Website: bh-photo
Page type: cart
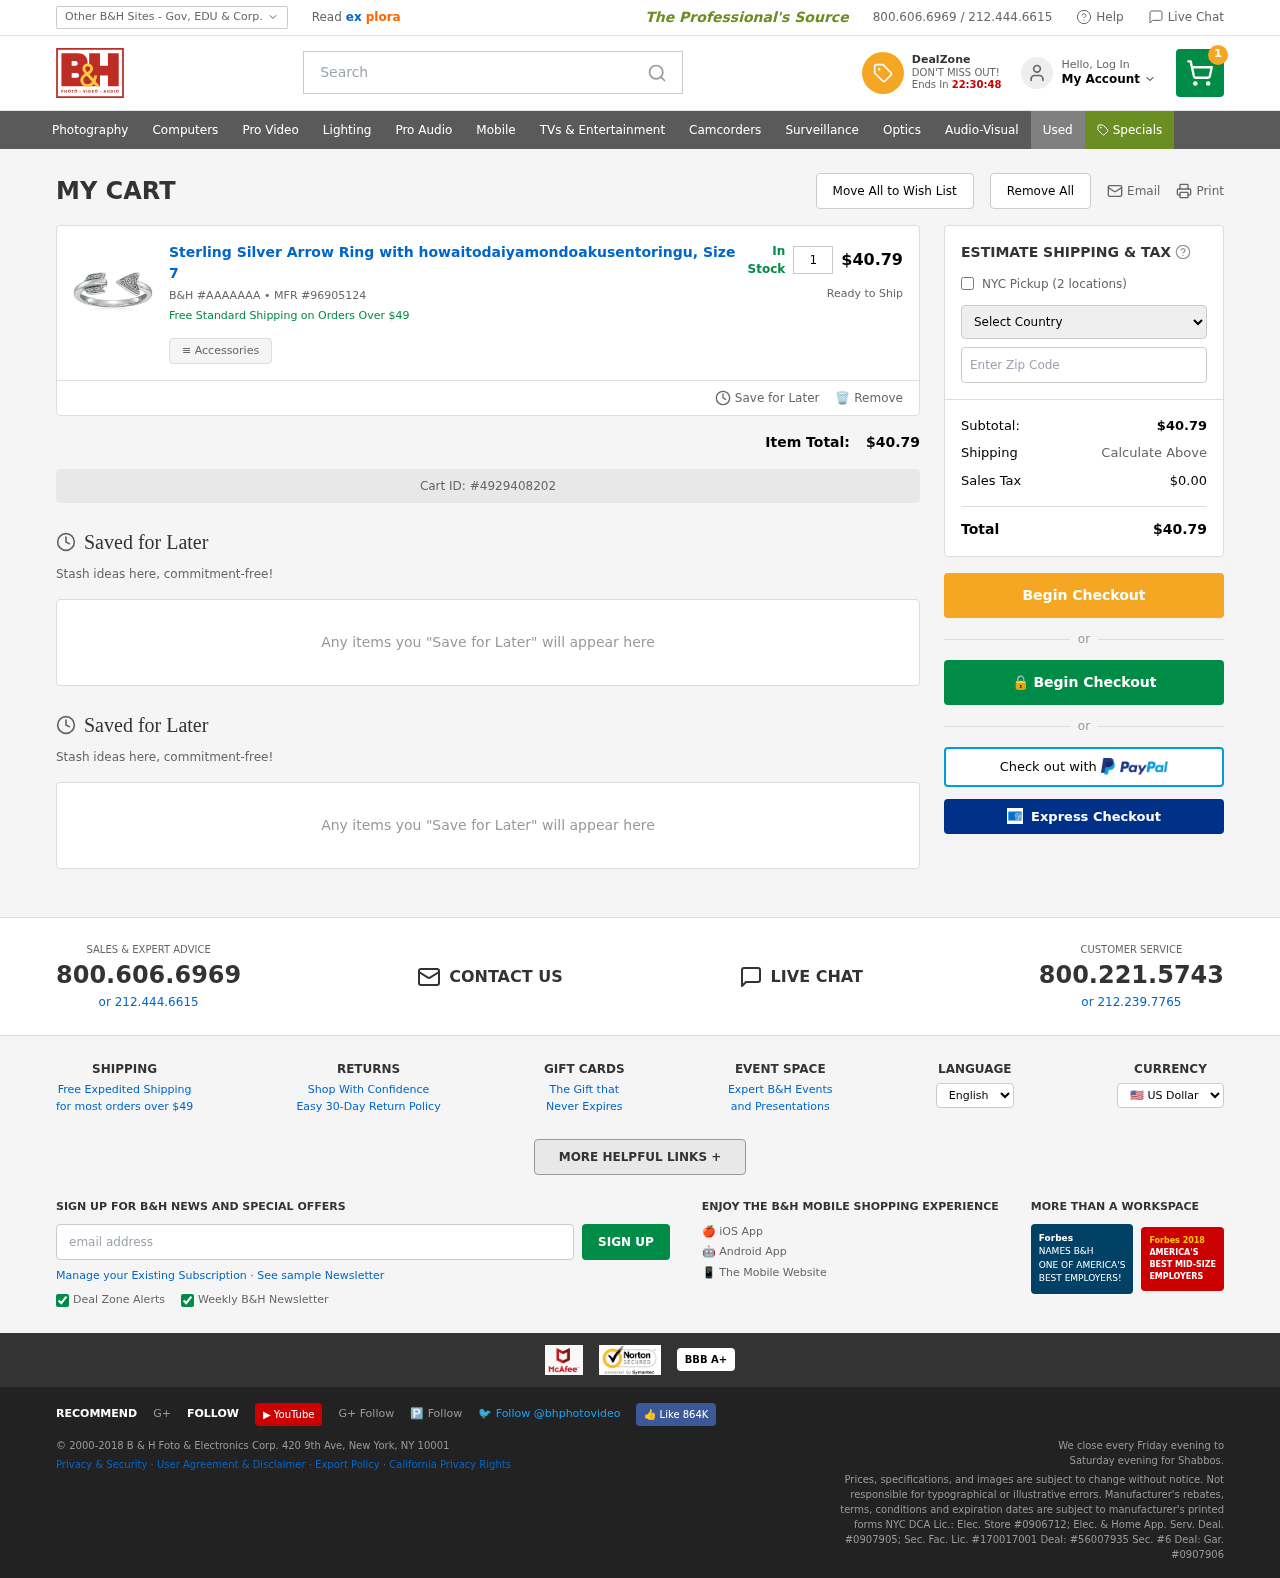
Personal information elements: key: PII_COUNTRY
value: United States
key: PII_EMAIL
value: rose.liu@gmail.com
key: PII_POSTCODE
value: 11746
Product elements: key: PRODUCT1_NAME
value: Sterling Silver Arrow Ring with howaitodaiyamondoakusentoringu, Size 7 
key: PRODUCT1_QUANTITY
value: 1
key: PRODUCT1_SKU
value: AAAAAAA
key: PRODUCT1_MFR
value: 96905124
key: PRODUCT1_SUBTOTAL
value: $40.79
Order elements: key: ORDER_NUM_ITEMS
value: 1
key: ORDER_SUBTOTAL
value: $40.79
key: ORDER_ID
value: #4929408202
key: ORDER_TAX
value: $0.00
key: ORDER_TOTAL
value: $40.79
Search elements: key: HEADER_SEARCH
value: Search